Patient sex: M
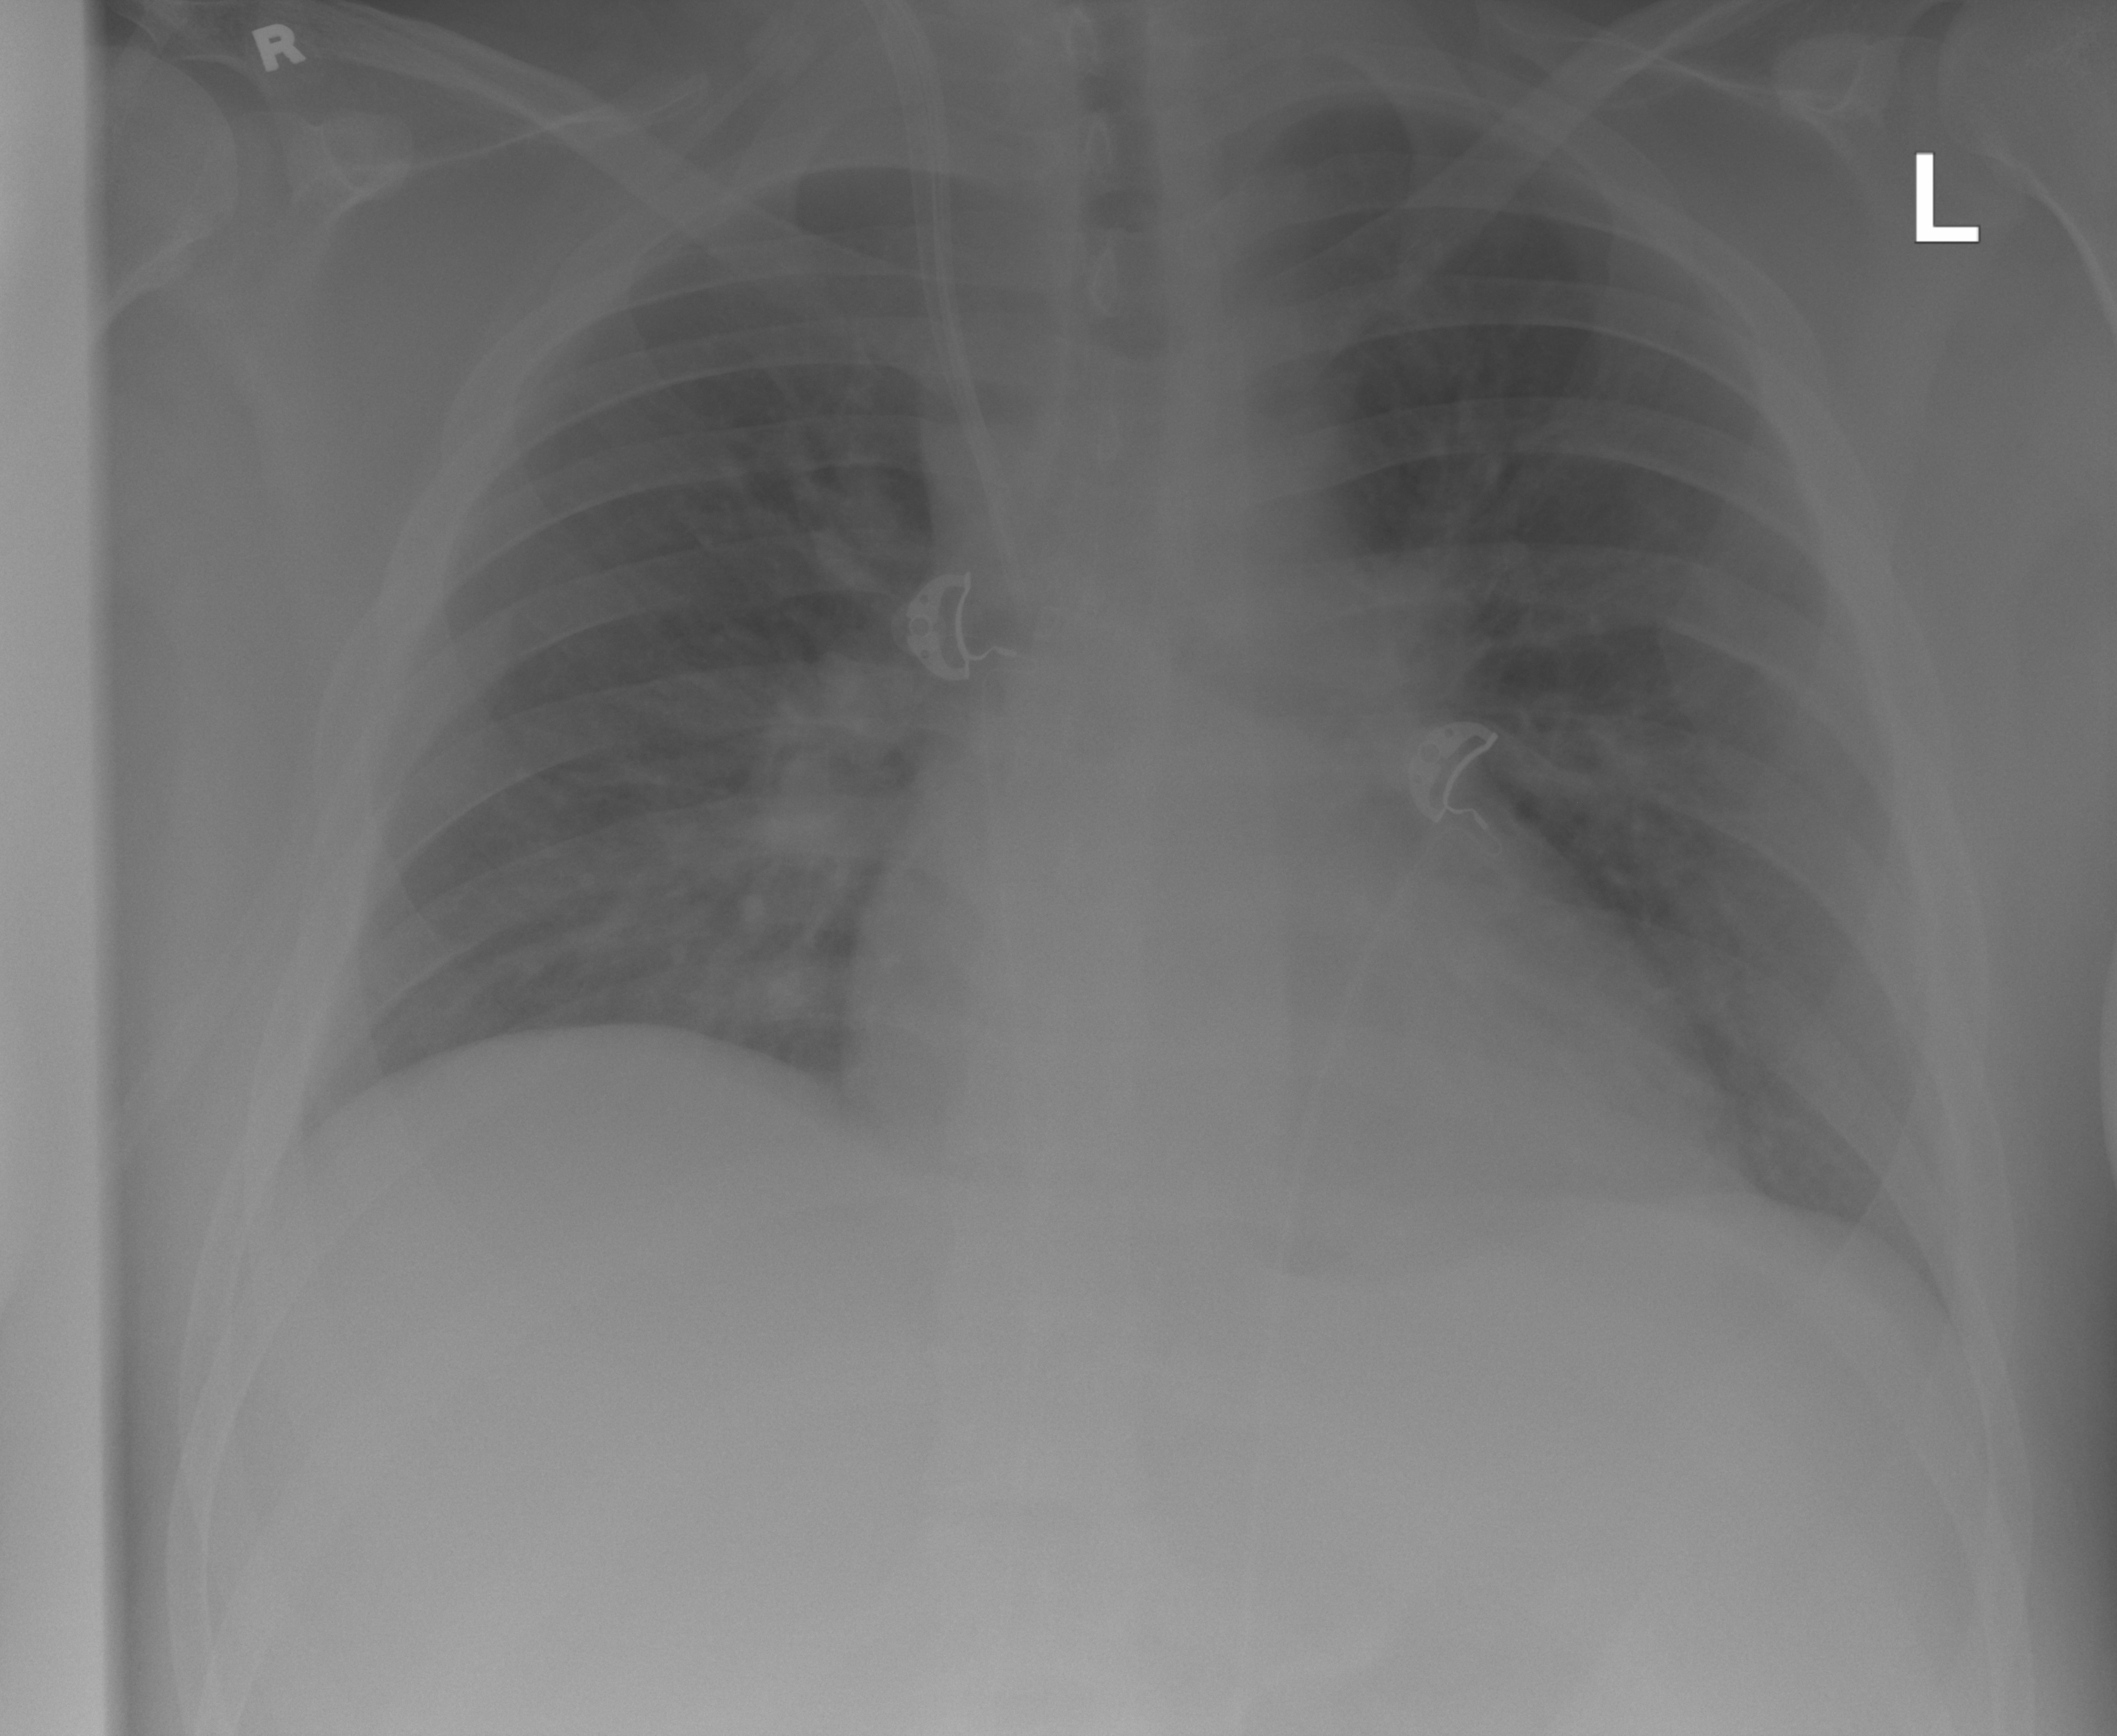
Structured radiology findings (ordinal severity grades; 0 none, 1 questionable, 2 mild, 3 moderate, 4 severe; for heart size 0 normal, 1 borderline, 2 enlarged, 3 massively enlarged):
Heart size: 2
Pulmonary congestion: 2
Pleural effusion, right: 0
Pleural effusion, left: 0
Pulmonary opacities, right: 2
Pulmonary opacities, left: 0
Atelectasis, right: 0
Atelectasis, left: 0